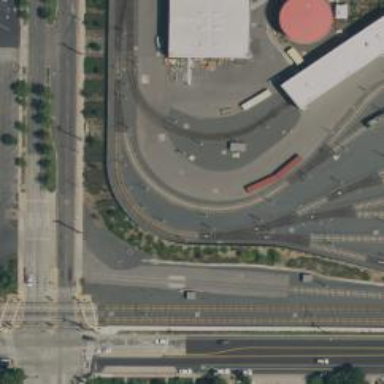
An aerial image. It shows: Light rail service yard with electrified contact lines.